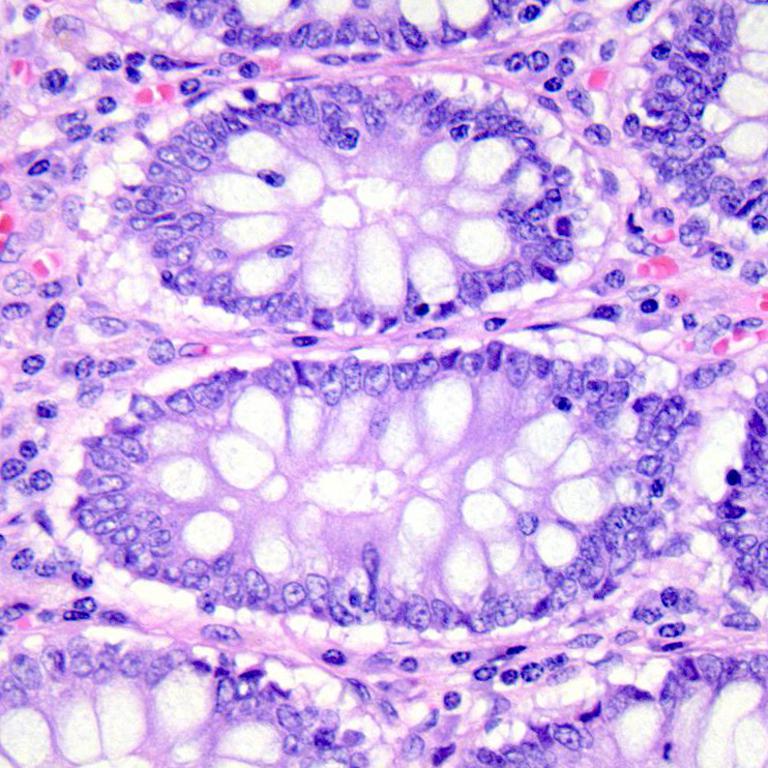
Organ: colon
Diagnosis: benign